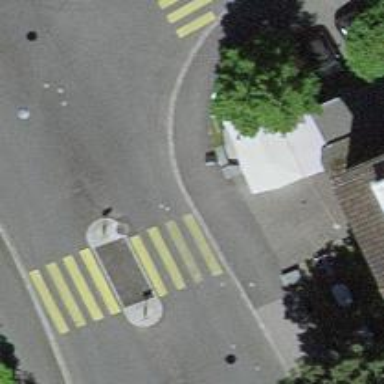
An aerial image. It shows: Kerb barrier.